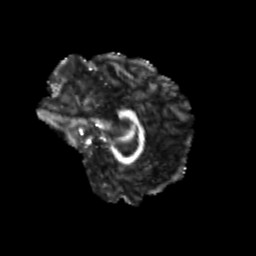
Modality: FA
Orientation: sagittal
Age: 23
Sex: female
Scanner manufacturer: siemens
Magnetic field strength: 3 T
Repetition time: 3.5 s
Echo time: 0.104 s